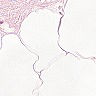
Metastatic tissue present: no